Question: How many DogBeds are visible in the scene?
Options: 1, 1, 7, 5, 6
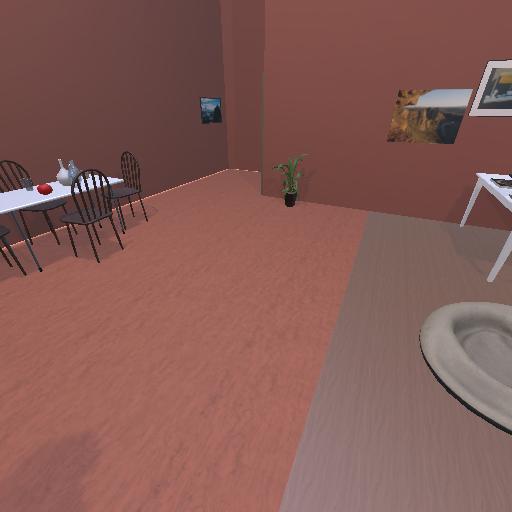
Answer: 1